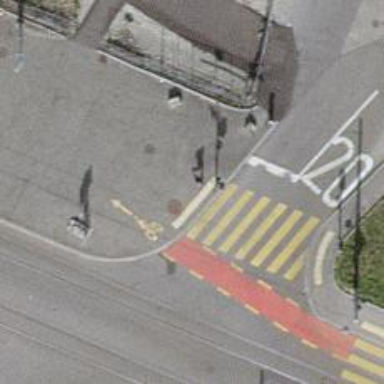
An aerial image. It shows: Kerb barrier.